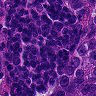
Metastatic tissue present: no